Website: apple
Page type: payment
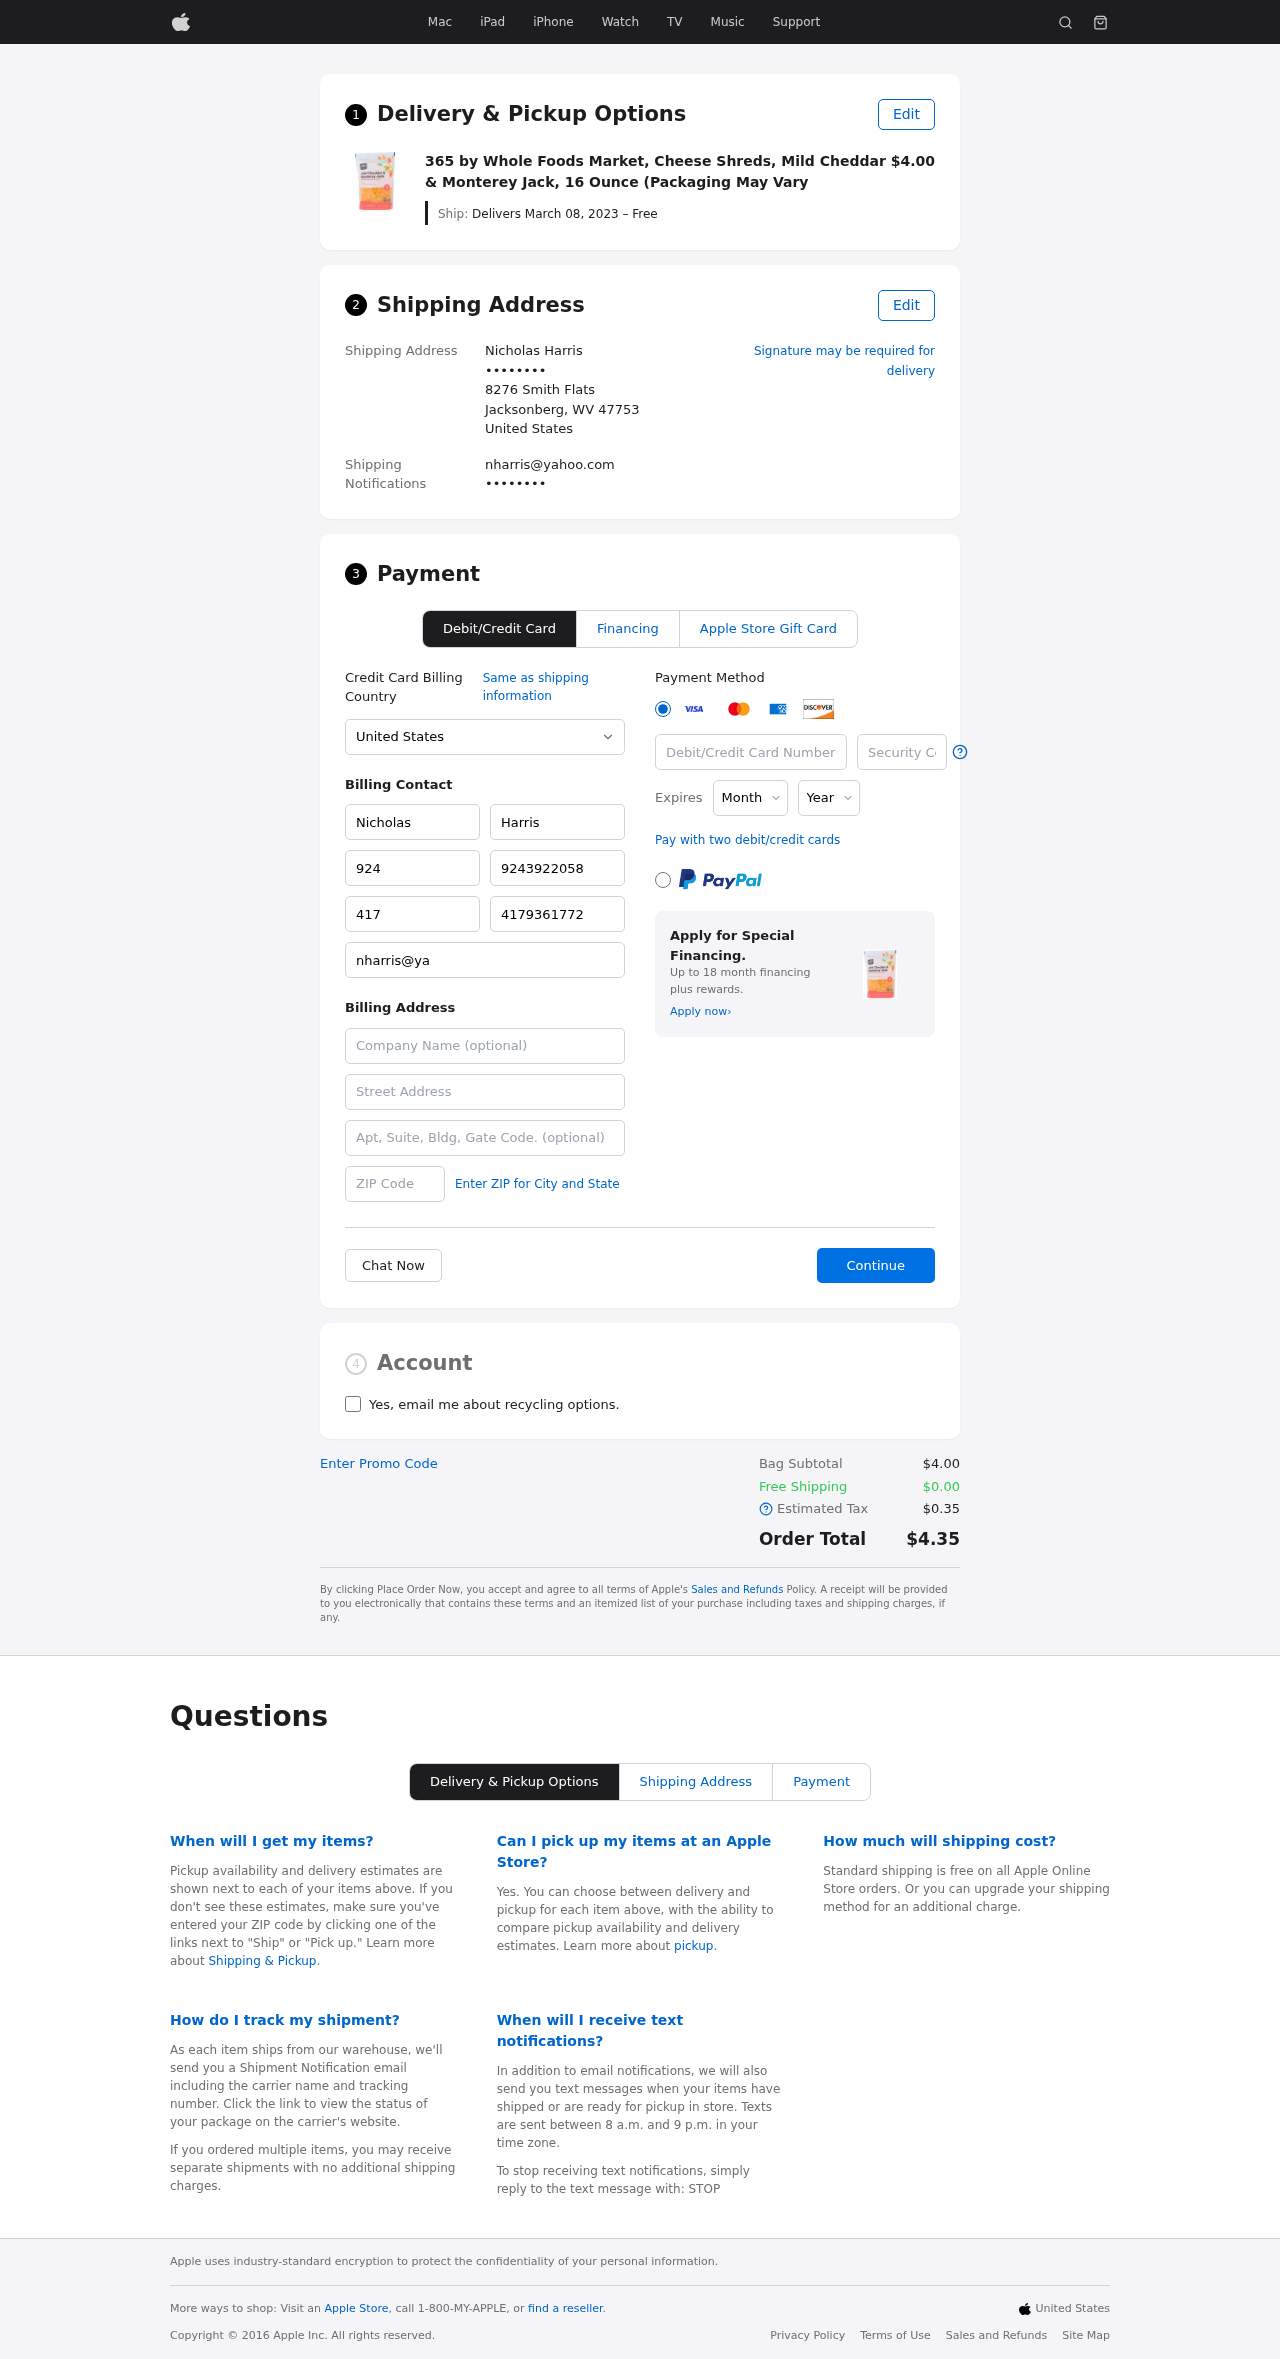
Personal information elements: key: PII_CARD_CVV
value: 3457
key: PII_CARD_EXPIRY_MONTH
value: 11
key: PII_CARD_EXPIRY_YEAR
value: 30
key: PII_CARD_NUMBER
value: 3770 4535 6043 257
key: PII_CITY_STATE_ZIP
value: Jacksonberg, WV 47753
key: PII_COMPANY
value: Kane LLC
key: PII_COUNTRY
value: United States
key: PII_EMAIL
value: nharris@yahoo.com
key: PII_EMAIL2
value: nharris@yahoo.com
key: PII_FIRSTNAME
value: Nicholas
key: PII_FULLNAME
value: Nicholas Harris
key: PII_LASTNAME
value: Harris
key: PII_PHONE3
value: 9243922058
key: PII_PHONE_ALT
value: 4179361772
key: PII_PHONE_ALT_AREA
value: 417
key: PII_PHONE_AREA
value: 924
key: PII_POSTCODE2
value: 50517
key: PII_SECURITY_CODE
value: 34287
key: PII_STREET
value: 8276 Smith Flats
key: PII_STREET2
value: Suite 626
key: PII_PHONE
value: ••••••••
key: PII_PHONE2
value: ••••••••
Product elements: key: PRODUCT1_NAME
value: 365 by Whole Foods Market, Cheese Shreds, Mild Cheddar & Monterey Jack, 16 Ounce (Packaging May Vary
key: PRODUCT1_PRICE
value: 4
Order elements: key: ORDER_DELIVERY_DATE
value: Delivers March 08, 2023 – Free
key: ORDER_SUBTOTAL
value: $4.00
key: ORDER_SHIPPING_COST
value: $0.00
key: ORDER_TAX
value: $0.35
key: ORDER_TOTAL
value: $4.35